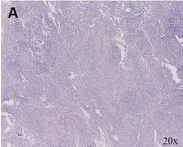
The distinct fibrosclerotic background.
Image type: pathology (immunostaining)